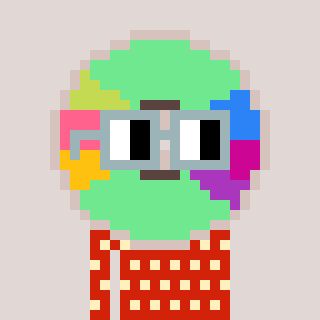
a pixel art character with square dark gray glasses, a cd-shaped head and a red-colored body on a warm background